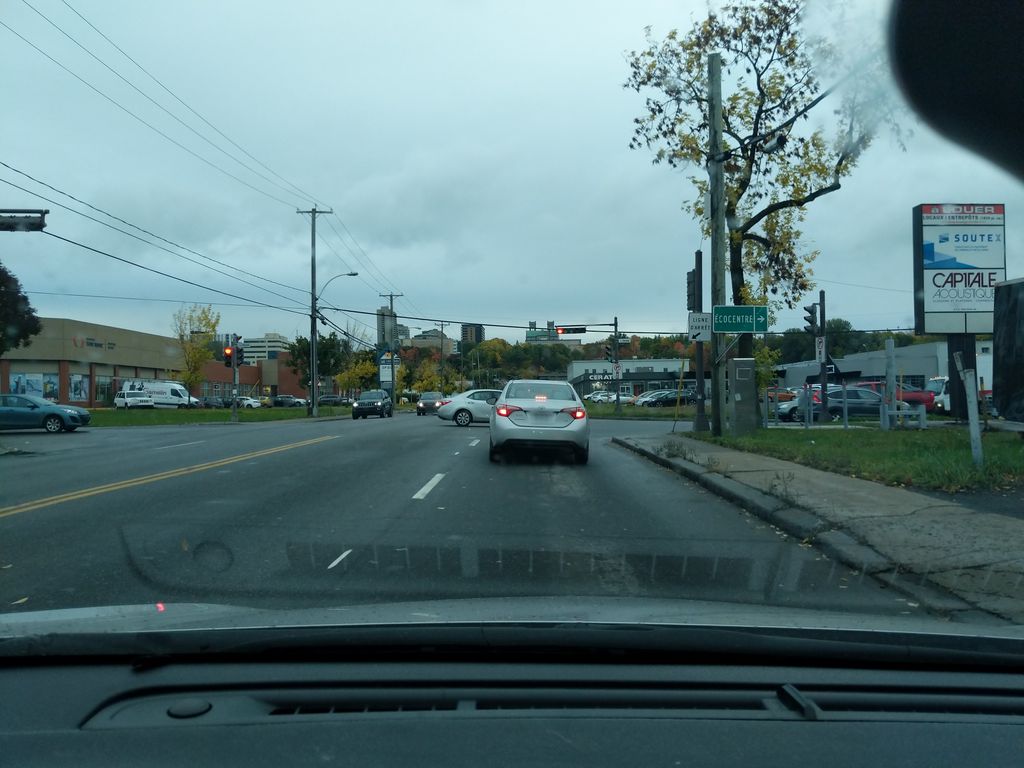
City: quebec_city